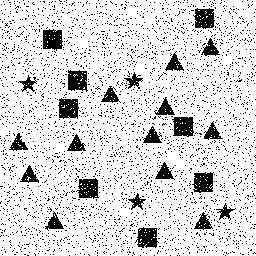
Squares: 8
Triangles: 12
Stars: 4
Total shapes: 24